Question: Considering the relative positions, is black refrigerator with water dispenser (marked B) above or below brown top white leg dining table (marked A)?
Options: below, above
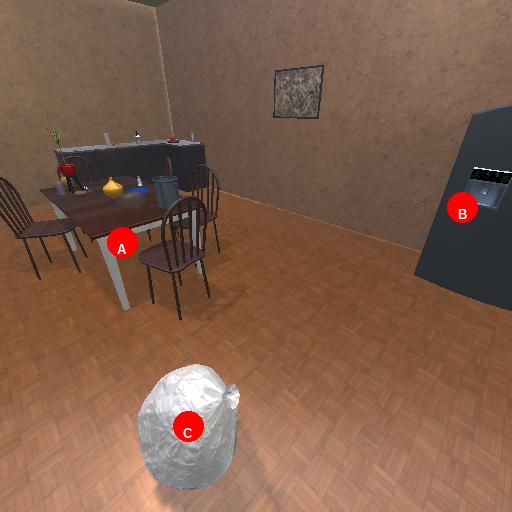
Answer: below